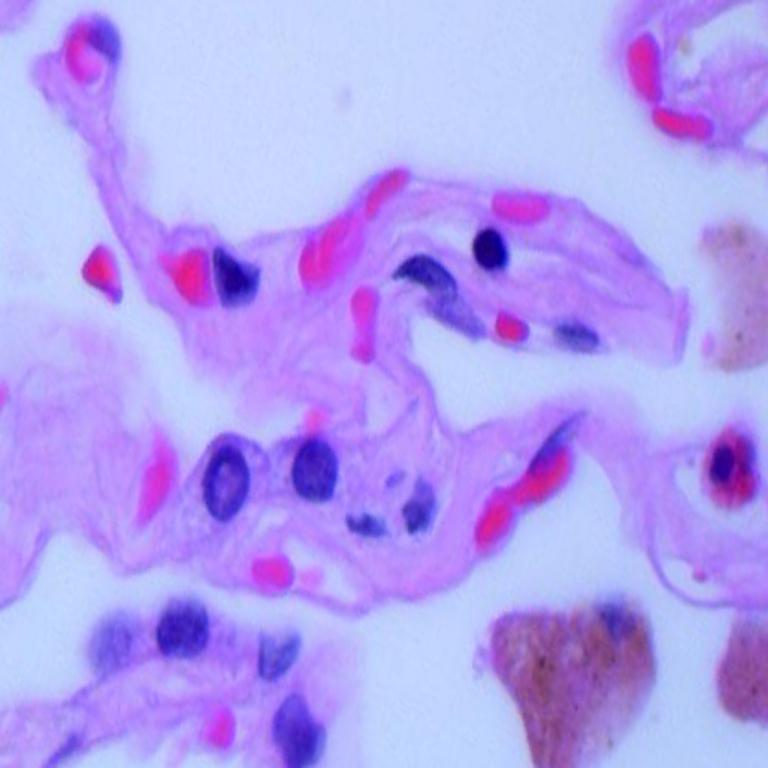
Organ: lung
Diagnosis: benign